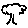
Label: tree